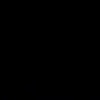
Label: space